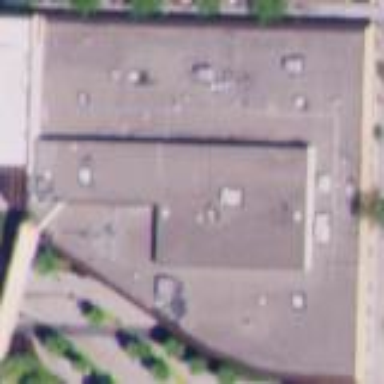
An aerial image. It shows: Mall building.